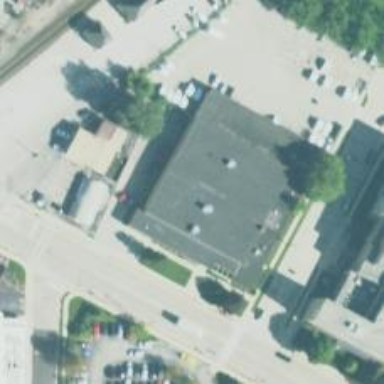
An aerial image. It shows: Post office.